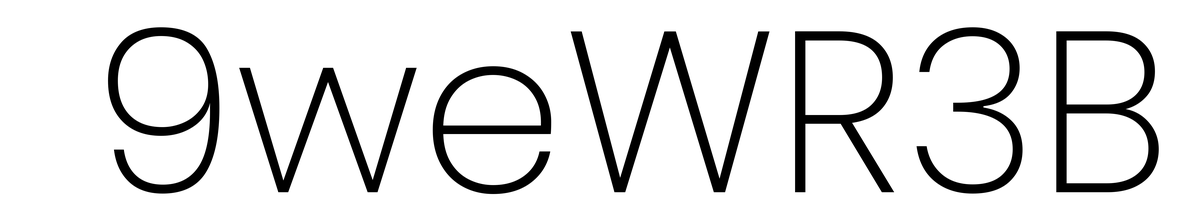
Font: Poppins-ExtraLight